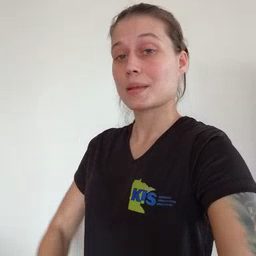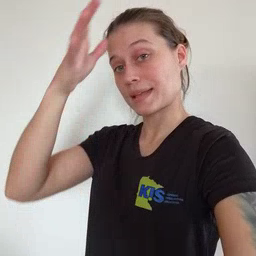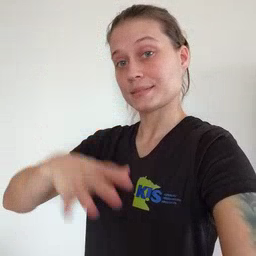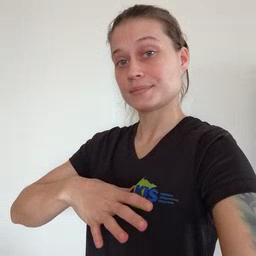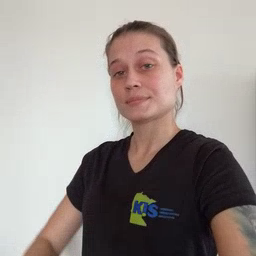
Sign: man